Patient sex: M
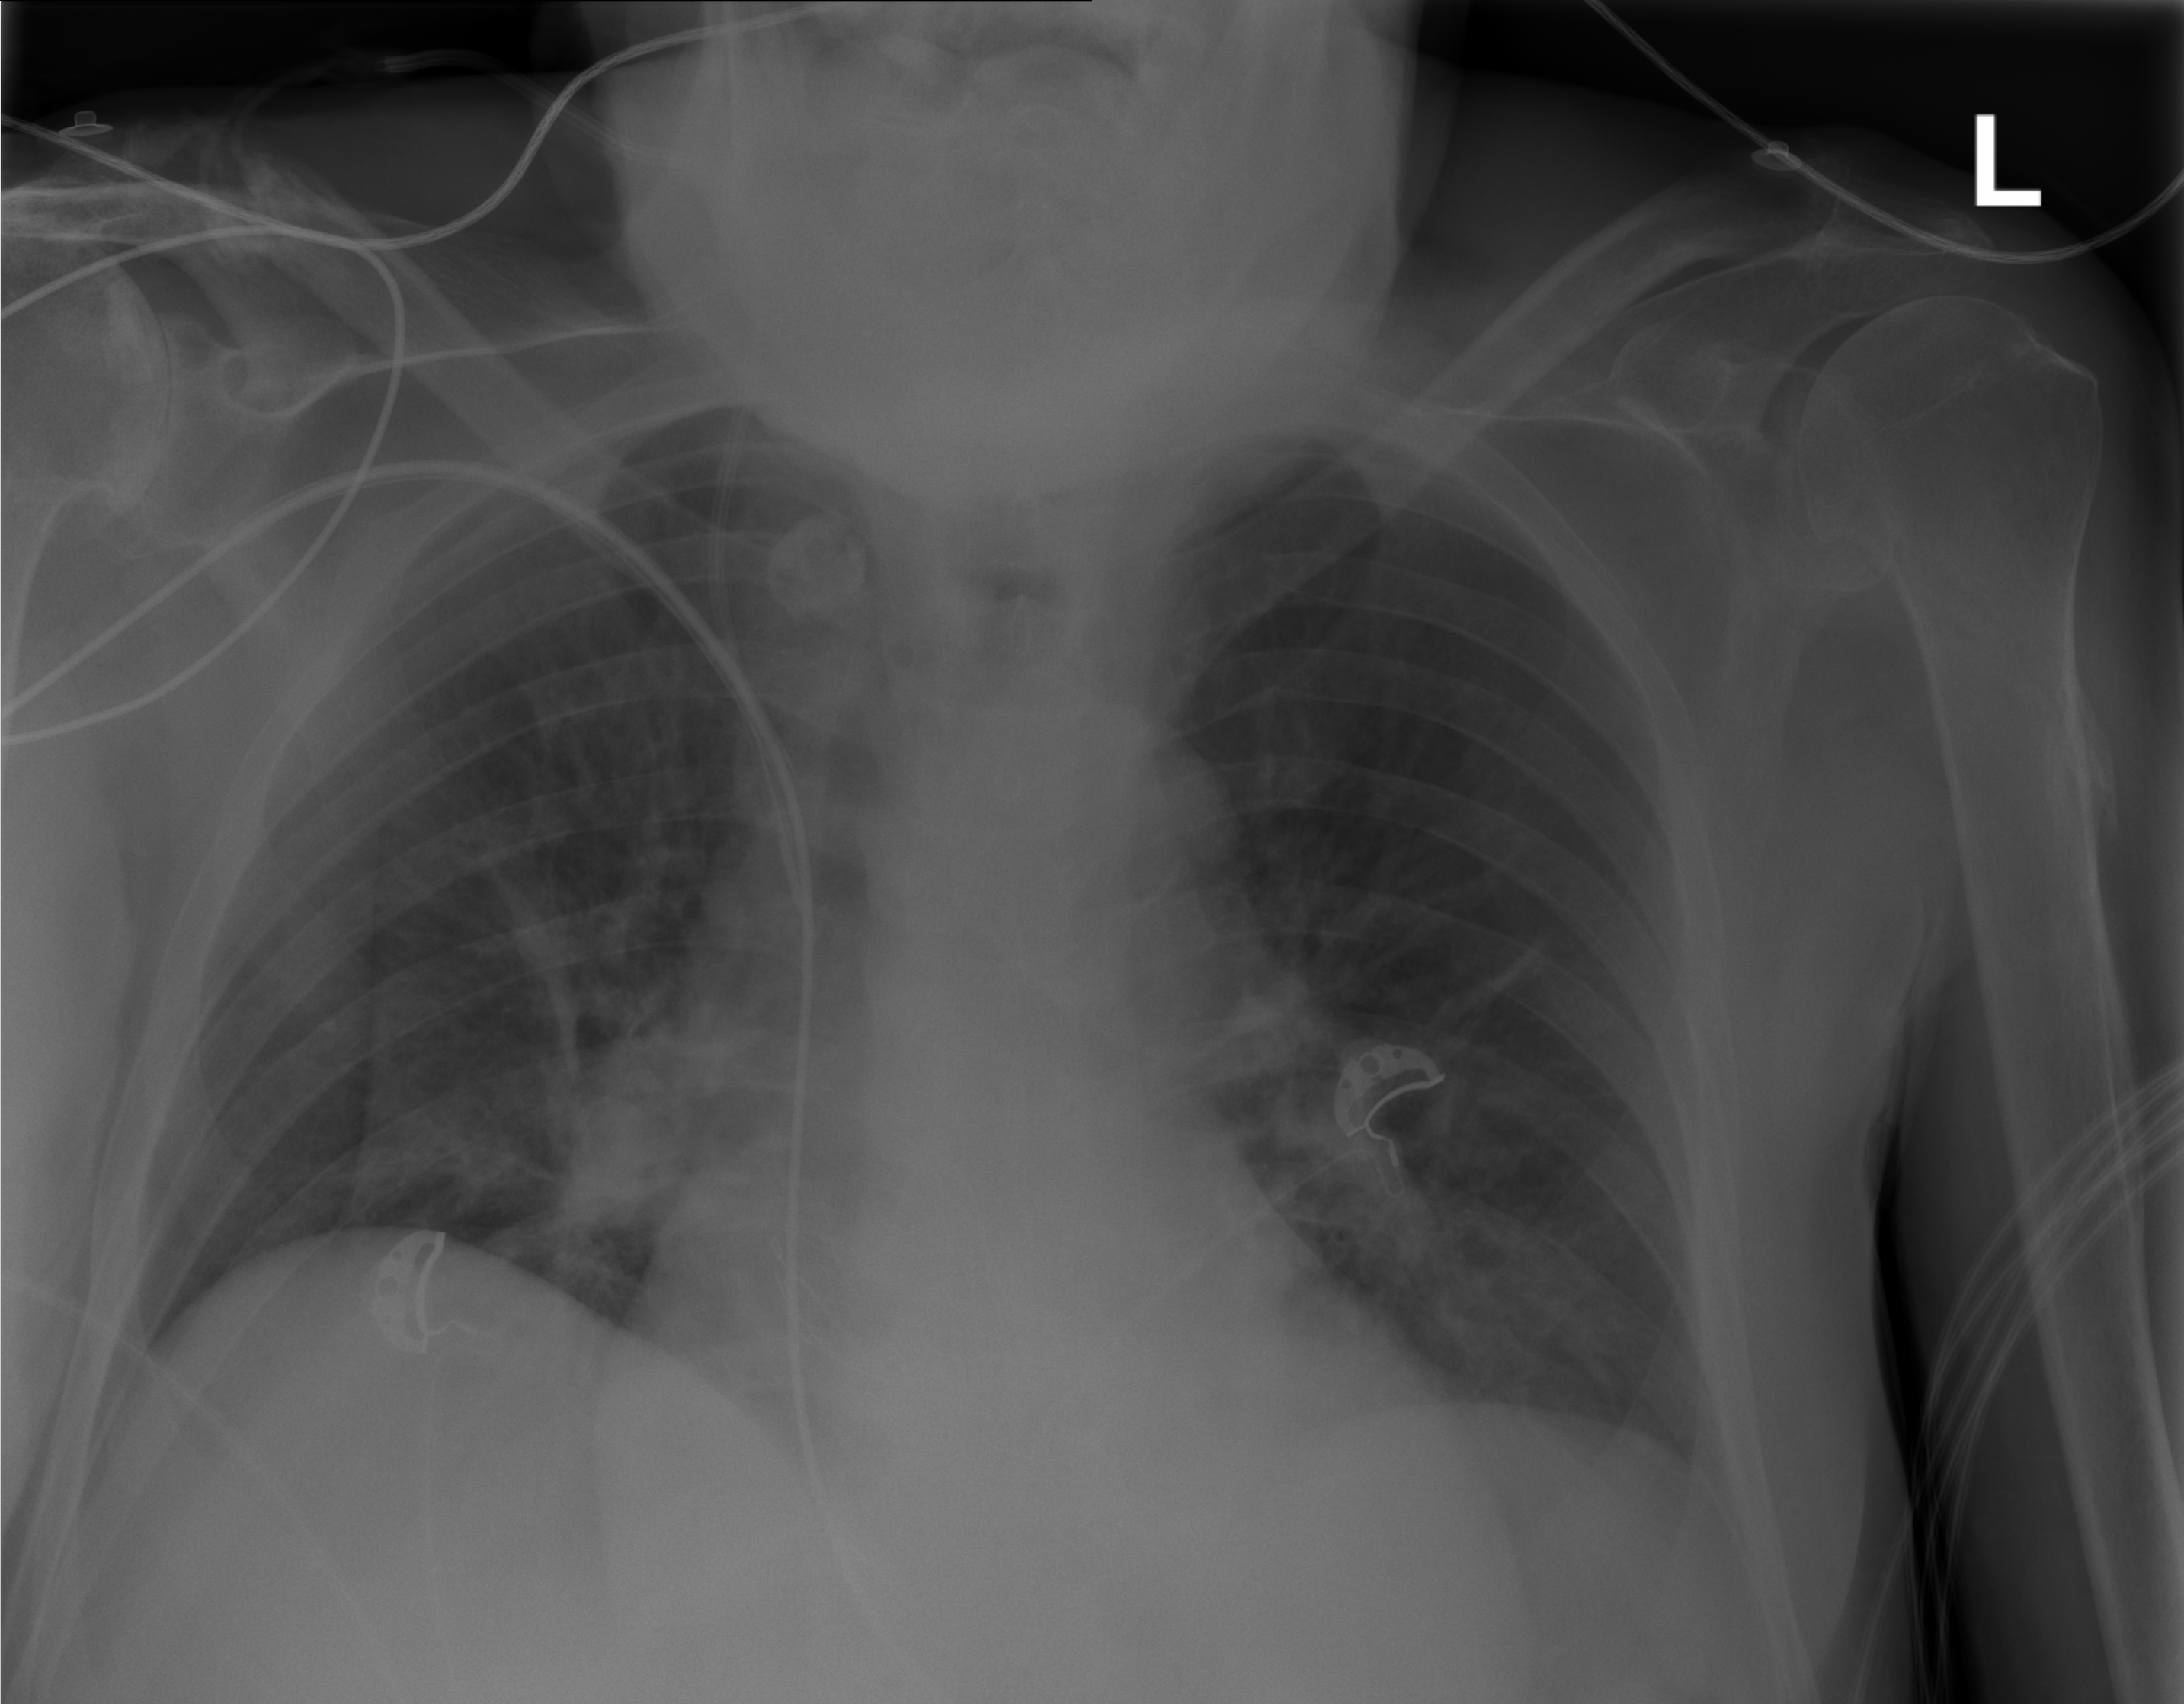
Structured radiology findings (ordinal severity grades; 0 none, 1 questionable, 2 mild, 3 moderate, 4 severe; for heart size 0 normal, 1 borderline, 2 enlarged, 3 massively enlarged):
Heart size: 0
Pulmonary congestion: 2
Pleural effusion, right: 0
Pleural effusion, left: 0
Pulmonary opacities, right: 0
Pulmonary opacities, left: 0
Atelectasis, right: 0
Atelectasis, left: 0